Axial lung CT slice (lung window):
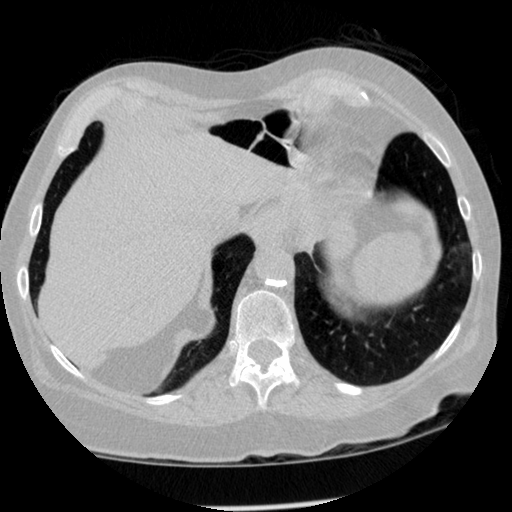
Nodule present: no